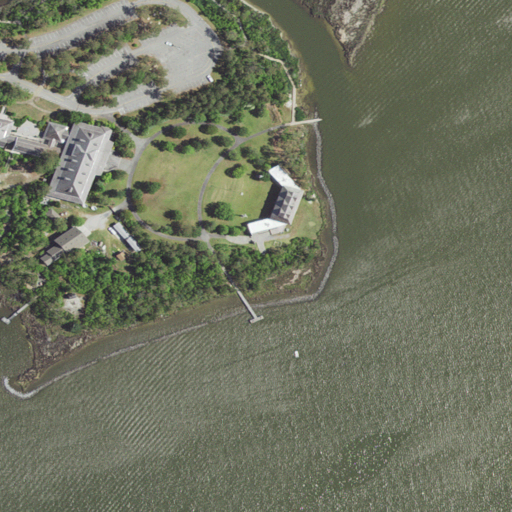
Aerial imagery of cape in North Carolina named Sandy Point containing open water, low intensity development, woody wetlands, herbaceous wetlands, medium intensity development, cultivated crops, open development, barren land, shrub, and evergreen forest